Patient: sex F, age 48
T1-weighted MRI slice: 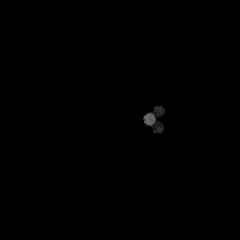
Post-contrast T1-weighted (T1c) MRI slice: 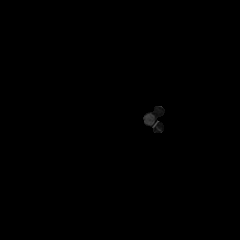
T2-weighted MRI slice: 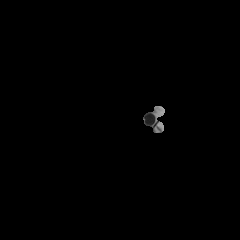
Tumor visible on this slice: no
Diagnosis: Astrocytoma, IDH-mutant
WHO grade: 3